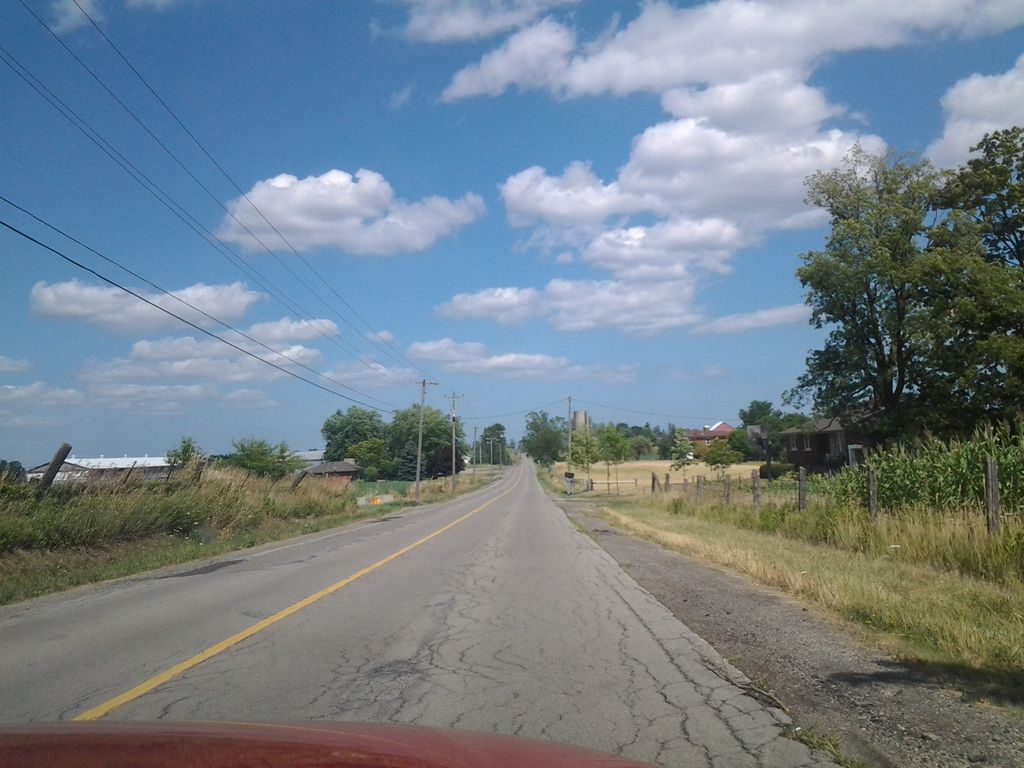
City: hamilton